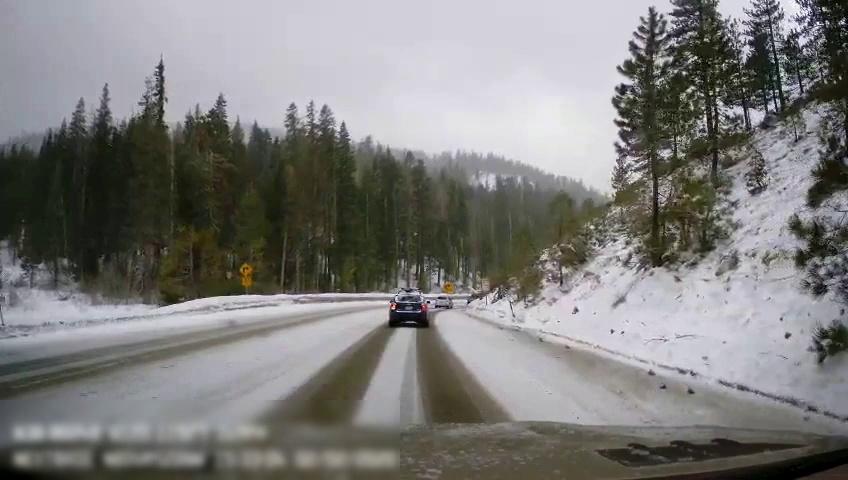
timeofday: Day
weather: Snowy
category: Drivable Space
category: Vehicles | Car
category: Vehicles | Car
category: Traffic | Signs